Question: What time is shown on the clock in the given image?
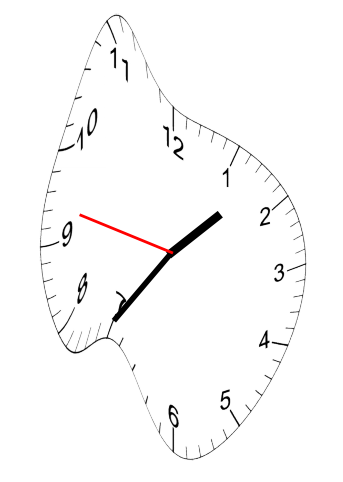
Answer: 01:35:47